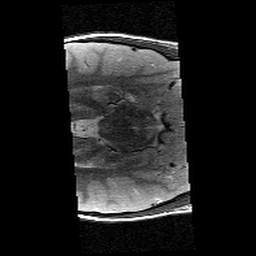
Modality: T2w
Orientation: axial
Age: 9
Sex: male
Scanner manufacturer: siemens
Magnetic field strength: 3 T
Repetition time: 9.23 s
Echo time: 0.067 s